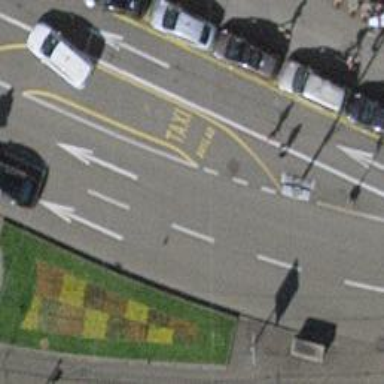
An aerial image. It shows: Platform with shelter for public transport. This platform is specifically for trolleybuses.